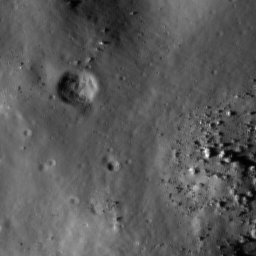
Host type: background_regolith
Lunar coordinates: latitude nan, longitude nan